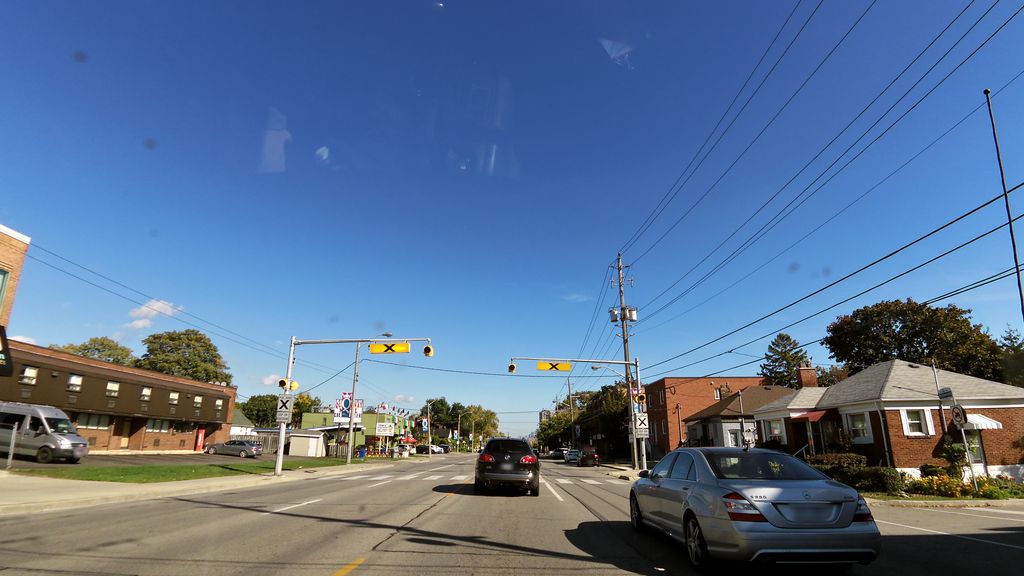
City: toronto